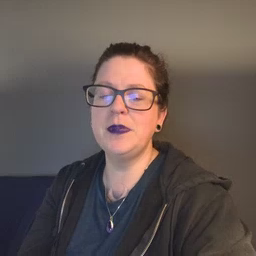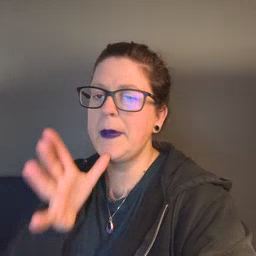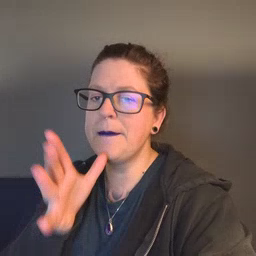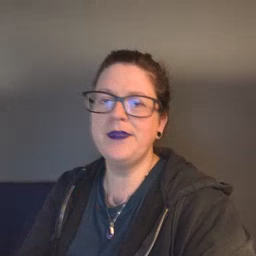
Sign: mom